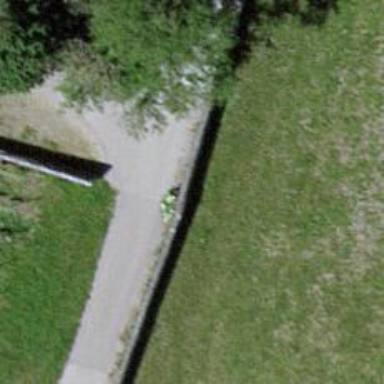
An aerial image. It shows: Wall is shown in the image.